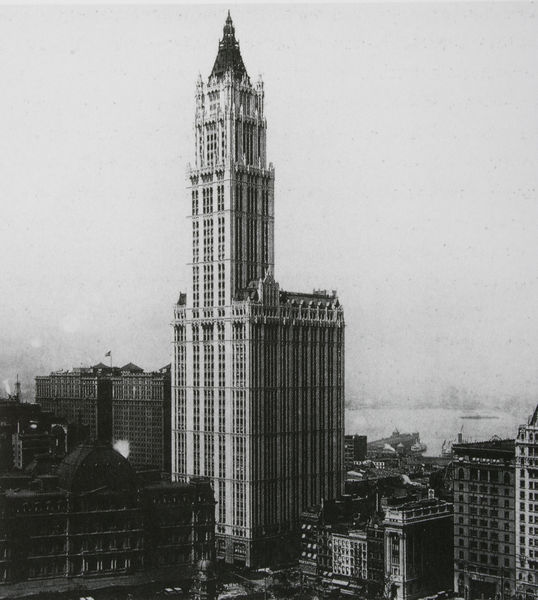
Titel: Außenansicht
Künstler: Cass Gilbert
Standort: New York (New York)
Institution: Woolworth Building
Schlagwörter: himmel, meer, wasser, weiß, wolken, fluss, stadt, fenster, grau, hell, licht, schwarz, strasse, dach, gebäude, haus, wirtschaft, architektur, spitze, bild, horizont, häuser, rauch, boot, turm, schiff, fassade, fassaden, fahne, flagge, dächer, dunst, nebel, amerika, platz, bank, auto, hafen, kuppel, spitz, hoch, skyline, foto, fotografie, grossstadt, grosstadt, photographie, straßen, eng, höhe, groß, schwarz-weiß, straßenschlucht, photo, konstruktion, reichtum, etagen, geschosse, usa, wei?, empire, gothik, fotographie, stahl, stockwerke, art deco, autos, bauen, bay, architekur, fronten, metropole, neogotik, tower, hochhaus, neogothik, staaten, hauptstrasse, feininger, dominant, wolkenkratzer, new york, vereinigte staaten, ney york, skyscraper, hudson river, chicago, beherrschend, bänker, downtown, skyscrper, weltstadt, empire state building, grauer himmel, 19. jahrhundert, lloyd wright, schwarz-weiß fotografie, skyscrapper